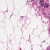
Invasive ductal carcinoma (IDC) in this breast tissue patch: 0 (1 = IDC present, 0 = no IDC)